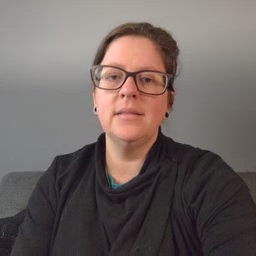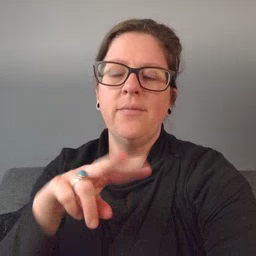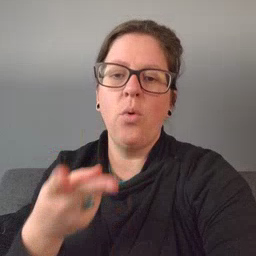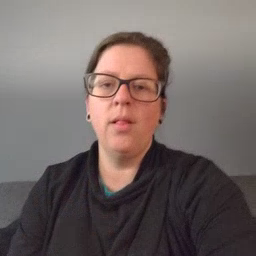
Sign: fall